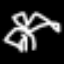
Label: palm tree